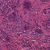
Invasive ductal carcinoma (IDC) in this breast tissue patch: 1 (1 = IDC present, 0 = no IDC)